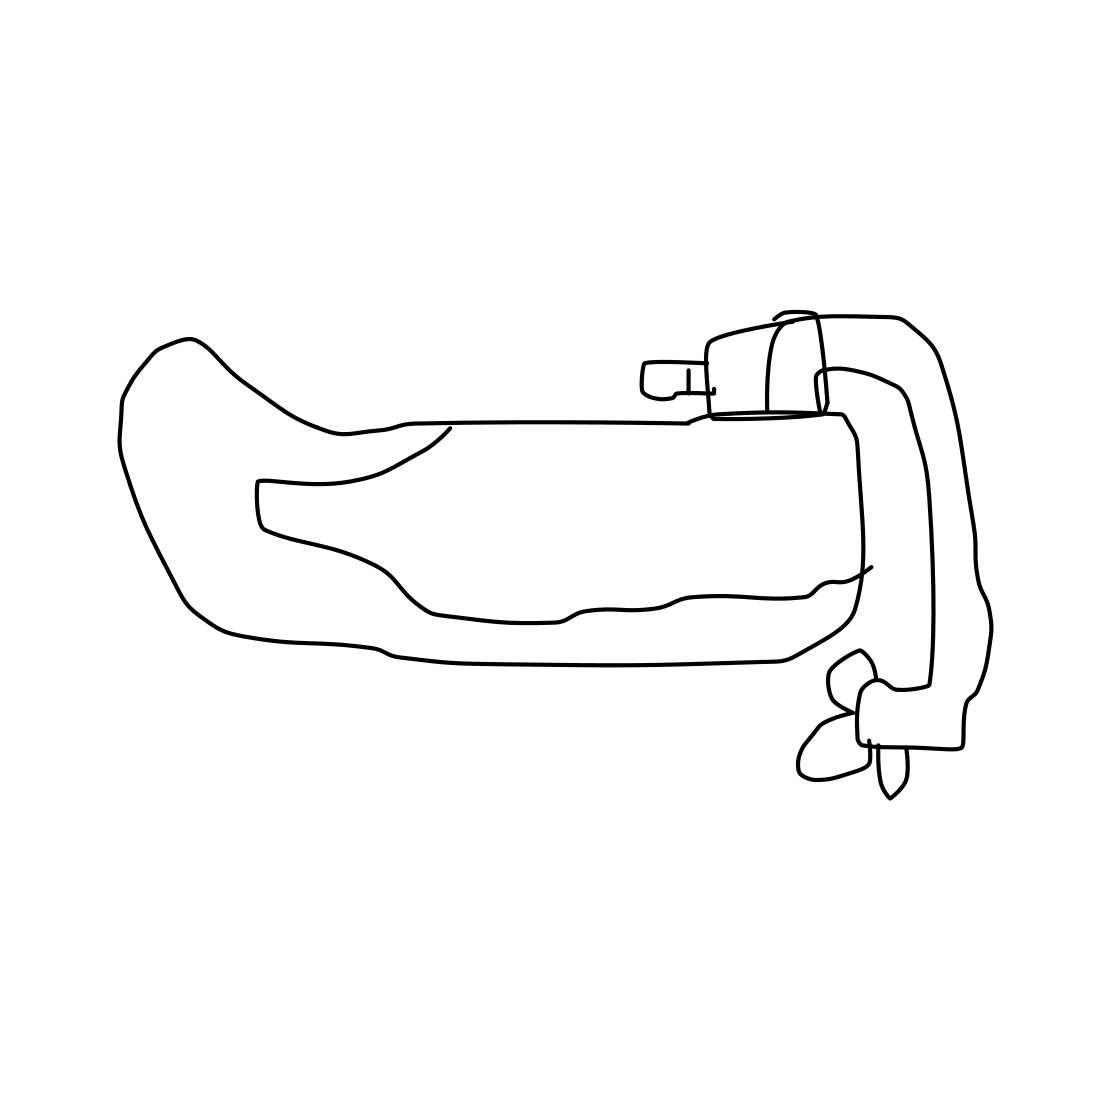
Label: speed-boat